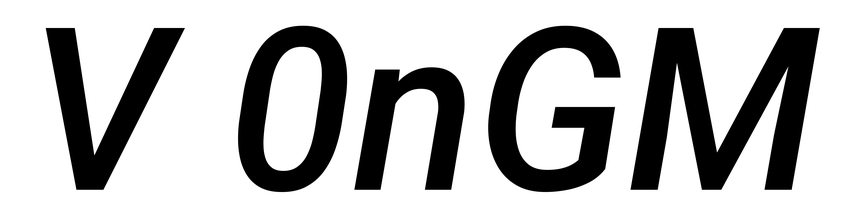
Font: Roboto-Italic_Medium_Italic